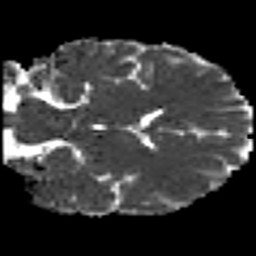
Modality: MD
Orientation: coronal
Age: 23
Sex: male
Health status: ill
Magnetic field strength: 3 T
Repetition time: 9 s
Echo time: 0.093 s